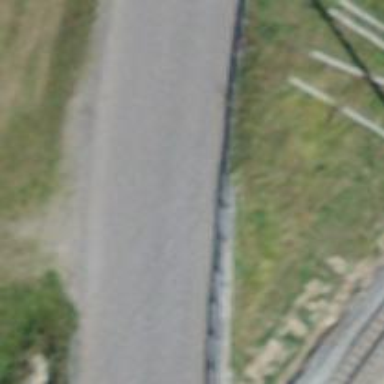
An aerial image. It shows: Tertiary road on asphalt surface on bridge.